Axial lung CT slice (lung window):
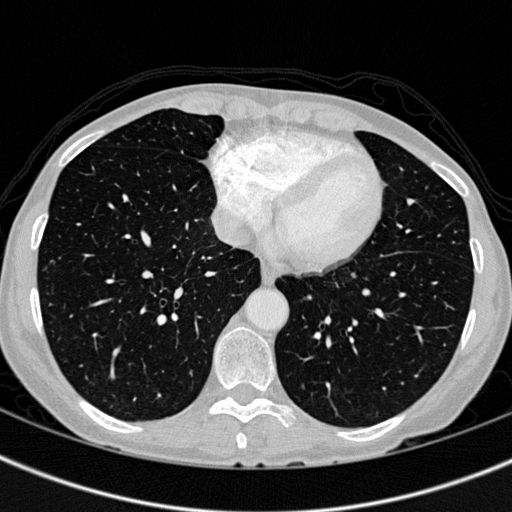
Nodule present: no